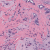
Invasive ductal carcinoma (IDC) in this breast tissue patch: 1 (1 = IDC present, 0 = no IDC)